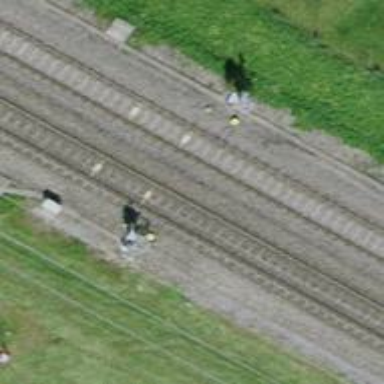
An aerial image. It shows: Railway signal.